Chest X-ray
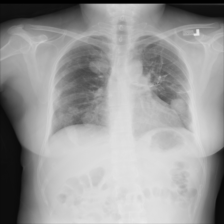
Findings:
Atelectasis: negative
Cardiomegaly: negative
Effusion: negative
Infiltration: negative
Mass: negative
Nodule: negative
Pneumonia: negative
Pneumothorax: negative
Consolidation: negative
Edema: negative
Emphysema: negative
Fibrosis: negative
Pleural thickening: negative
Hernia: negative